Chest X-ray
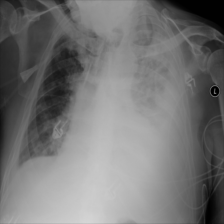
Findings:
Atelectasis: negative
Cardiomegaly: negative
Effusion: positive
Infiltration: negative
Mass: negative
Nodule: negative
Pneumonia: negative
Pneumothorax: negative
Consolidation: negative
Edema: negative
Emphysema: negative
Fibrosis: negative
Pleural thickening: negative
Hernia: negative